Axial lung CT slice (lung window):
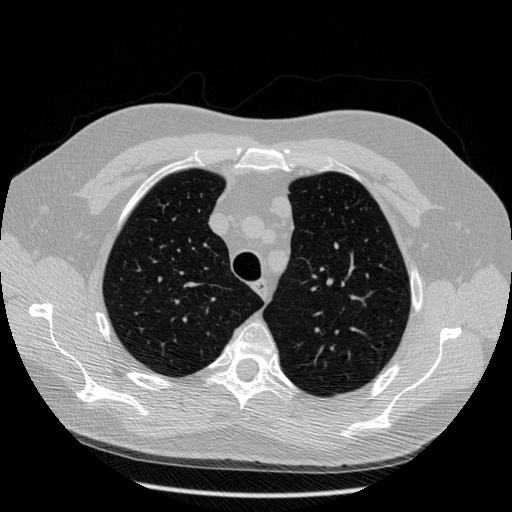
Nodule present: no